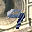
Label: 9